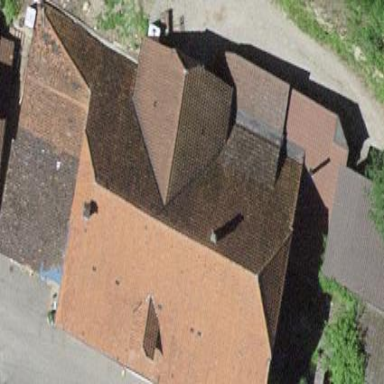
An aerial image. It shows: Farm building.